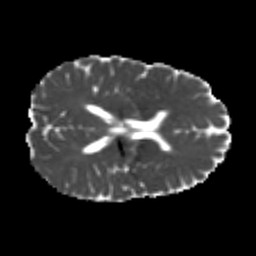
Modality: MD
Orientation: axial
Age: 23
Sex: female
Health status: healthy
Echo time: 0.074 s